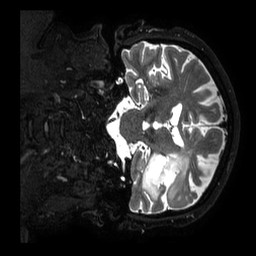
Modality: T2w
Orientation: coronal
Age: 46
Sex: female
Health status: ill
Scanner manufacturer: philips
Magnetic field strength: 3 T
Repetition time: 3.5 s
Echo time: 0.3 s